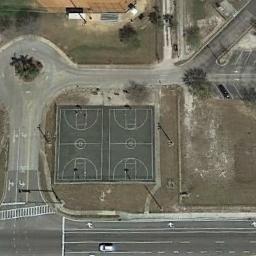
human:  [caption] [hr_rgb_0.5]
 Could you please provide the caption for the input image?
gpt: There are two basketball courts on the red playground .

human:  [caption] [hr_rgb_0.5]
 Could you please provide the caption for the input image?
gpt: There are two basketball courts on the open place with a road pass by .

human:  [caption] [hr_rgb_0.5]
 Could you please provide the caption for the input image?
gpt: Two basketball courts on the lawn and some roads beside .

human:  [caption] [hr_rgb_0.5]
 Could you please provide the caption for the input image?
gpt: The basketball court on the bare land is surrounded by the roads .

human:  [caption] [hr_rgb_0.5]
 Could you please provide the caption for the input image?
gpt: Two basketball courts are surrounded on three sides by roads .